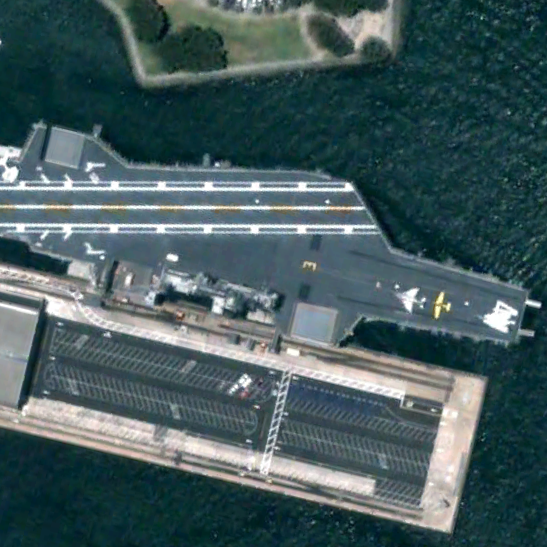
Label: Midway-class_aircraft_carrier